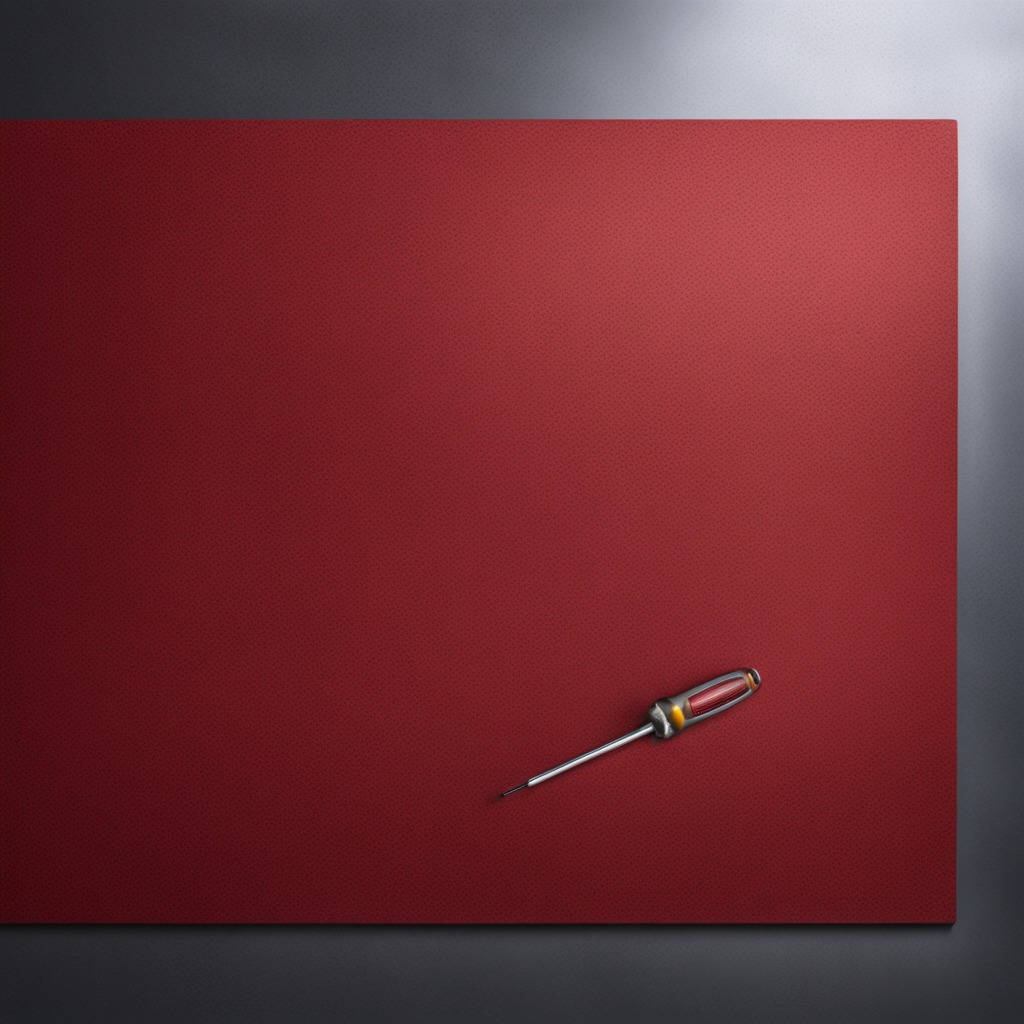
A screwdriver lies on the tabletop.